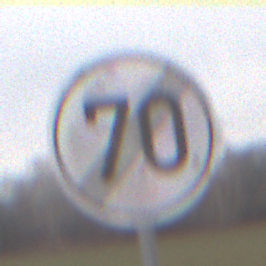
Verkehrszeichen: EndeGeschwindigkeit70
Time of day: Midday
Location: Outdoor (RoadRail)
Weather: Overcast
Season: NotSpecified
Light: Natural